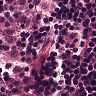
Metastatic tissue present: no